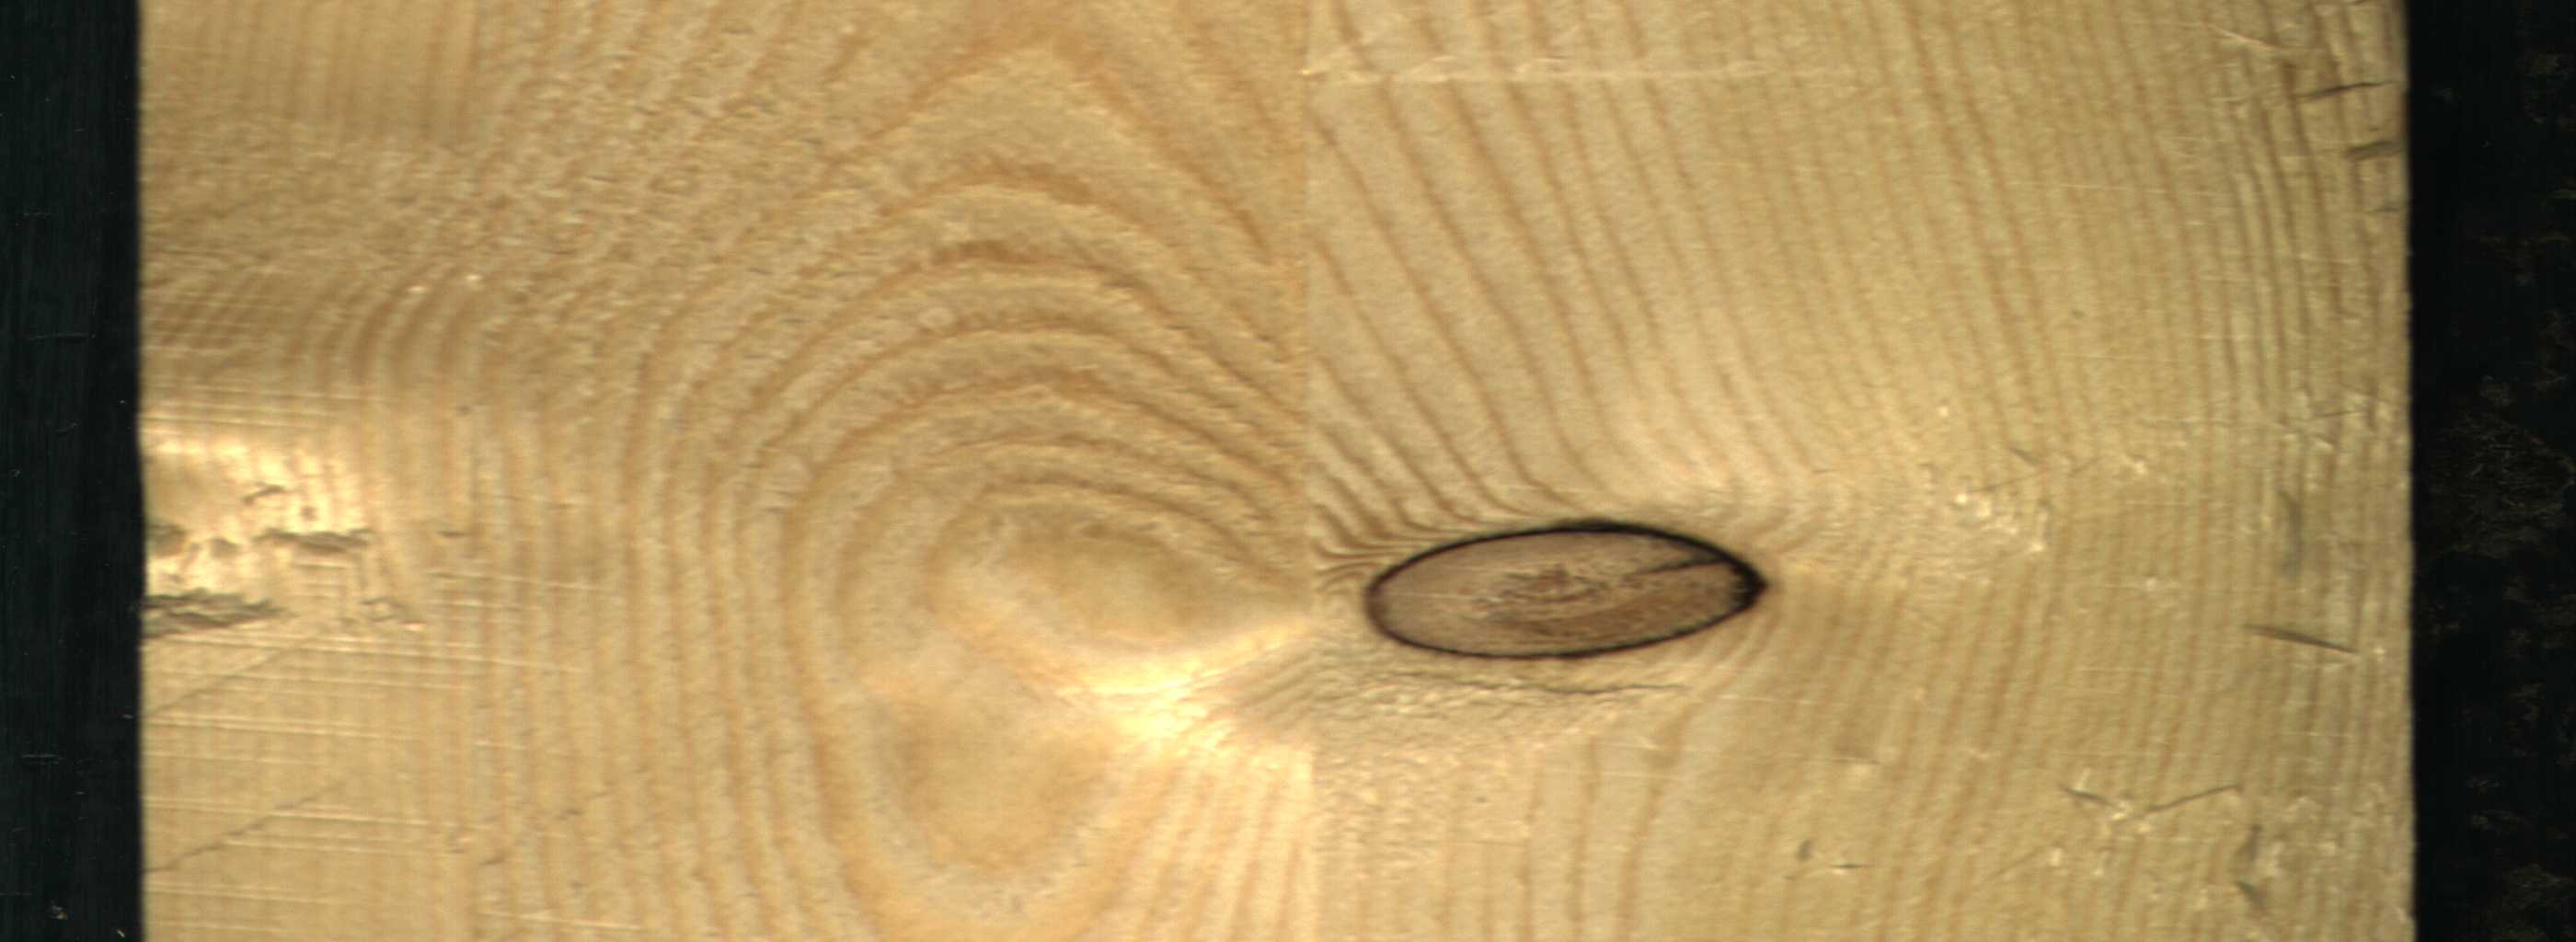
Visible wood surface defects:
Dead_Knot